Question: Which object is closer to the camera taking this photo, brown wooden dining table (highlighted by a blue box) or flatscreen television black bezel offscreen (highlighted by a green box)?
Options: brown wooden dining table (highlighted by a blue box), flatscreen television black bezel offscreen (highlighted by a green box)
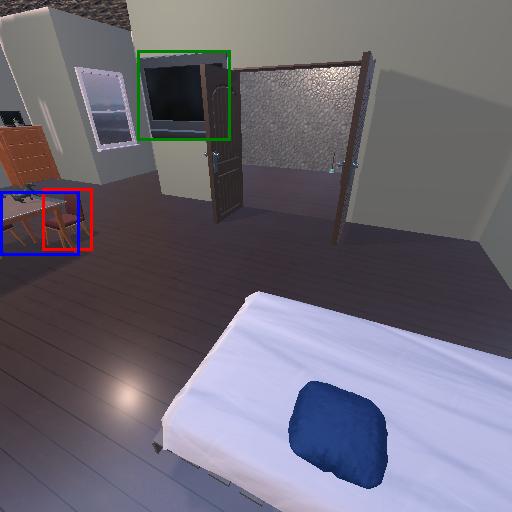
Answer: brown wooden dining table (highlighted by a blue box)